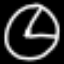
Label: clock